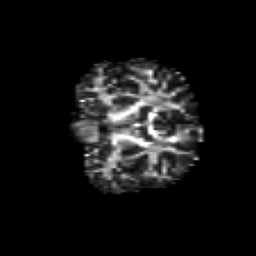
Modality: FA
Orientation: coronal
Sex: female
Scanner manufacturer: siemens
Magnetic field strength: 3 T
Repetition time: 5 s
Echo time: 0.071 s